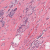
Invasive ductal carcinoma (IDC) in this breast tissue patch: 1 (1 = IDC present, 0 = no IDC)